Question: If I have hierarchical data in a Google Sheet as in columns A and B in the example below, how can I write a formula that will fill the corresponding cells in column C with the product of the "parent" value in A1, and the "child" values in column B. That is, The formula in C8 for example, will search upward in column A until it finds the value 5 in A6, then multiplies it by 8, the value in B8.

Obviously I'm trying to avoid having to put the "parent" value in every row in column A.
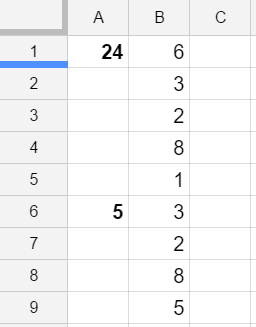
Answer: After a fiddling around and jogging my memory on ArrayFormulas I figured out how to get the result I wanted. Here's the formula I'm using:
'''
=ArrayFormula(index($B$2:$B2,MAX(IF(ISNUMBER($B$2:$B2),ROW($B$2:$B2)))-1,1))
'''
(Note: Row 1 contains headings)
Edit: Explanation of how I arrived at this solution:
Ordinarily, IF(ISNUMBER(cell)), and ROW(cell) would return TRUE/FALSE, or a row number respectively. When used in an array formula and a range of cells as input instead, what you get is a list of TRUE/FALSE values, and row numbers evaluated for each cell in the input range. Wrap MAX around that and it will return the position in those two lists where IF(ISNUMBER()) is TRUE and the row number returned by ROW() is the highest, effectively searching from the bottom of the range.
The absolute reference for the first element in the range to be searched (in this case $B$2) keeps the range anchored to the same starting location when dragging the formula into other cells, while the lower bound of the range (in this case $B2) to be searched grows vertically.
Finally, the INDEX takes the input range, row number returned by the above (-1 row because of the header) and column position (1, since there is only one column) in order to return the desired value.